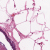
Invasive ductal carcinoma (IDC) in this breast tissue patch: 0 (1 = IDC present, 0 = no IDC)